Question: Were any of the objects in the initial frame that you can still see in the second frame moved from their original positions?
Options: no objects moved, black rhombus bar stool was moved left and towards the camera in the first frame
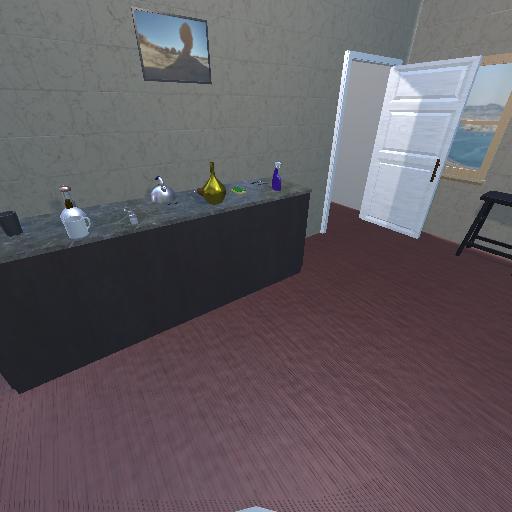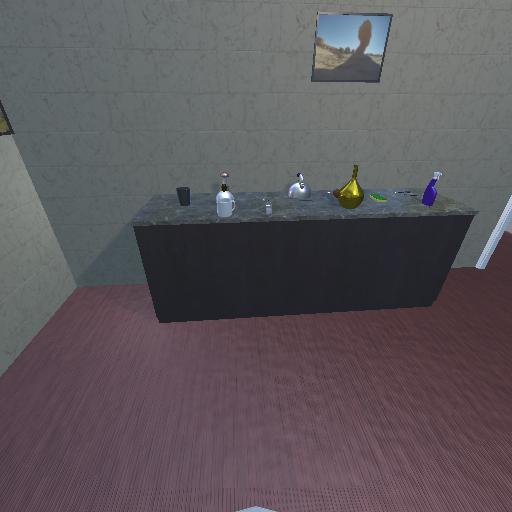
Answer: no objects moved